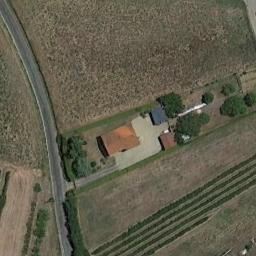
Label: sparse_residential